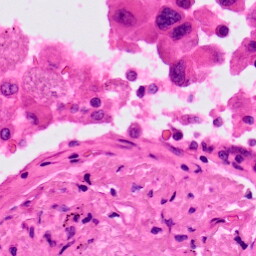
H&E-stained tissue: Lung